Question: I was able to plot the lines and fill the area in between, however, I'm trying to calculate the area between the two curves. I cant use the integral since I don't have the equation, I only have a bunch of points. How can I calculate the area in between?
'''
fig,ax1= plt.subplots(figsize=(8,5))
plt.plot(Lag_Distance,True_Values,color='blue',label='Sampled Variogram'); plt.scatter(Lag_Distance,True_Values,color='blue',edgecolor='blue',zorder=10)
plt.plot(Lag_Distance,a['Variogram Value'],color='black',label='Estimated Variogram (P=1)'); plt.scatter(Lag_Distance,a['Variogram Value'],color='black',edgecolor='black',zorder=10)
plt.fill_between(Lag_Distance,a['Variogram Value'],True_Values,color='red',alpha=0.2)
plt.legend(loc='lower right',fontsize=20)
ax1.set_xlabel('Lag Distance',fontsize=20);
ax1.set_ylabel('$^\gamma$',fontsize=30);
ax1.set_title(' Variogram in the major direction 160 (P =1) ',fontsize=20);
plt.subplots_adjust(left=0.0,bottom=0.0,right=1.0,top=1.1); plt.show() # set plot size
'''

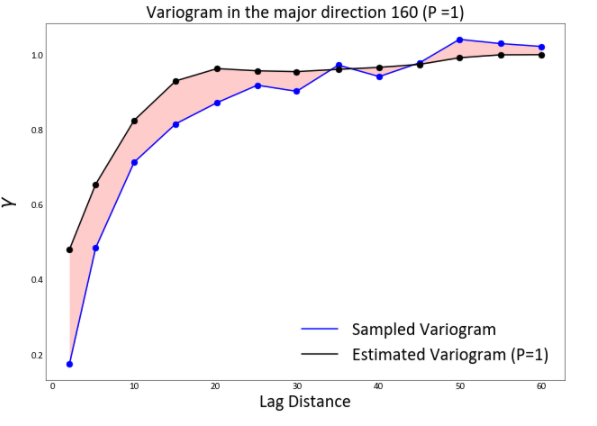
Answer: Since all of the points are connected by lines, integrating using the trapezoid rule will give you the exact area.
The 'numpy' library has a trapezoidal integration function so you can take the difference between the area under the estimated variogram and the area under the sampled variogram:
'''
import numpy as np
area = np.trapz(y=a['Variogram Value'] - True_Values, x=Lag_Distance)
'''